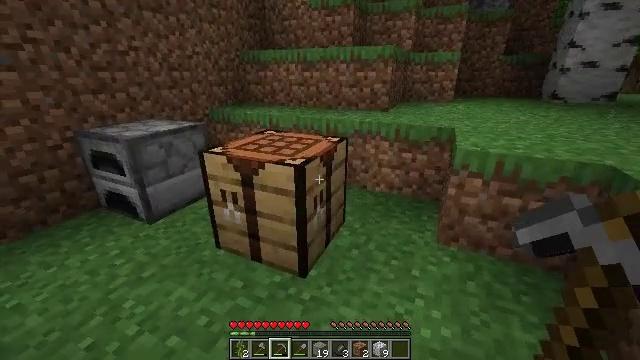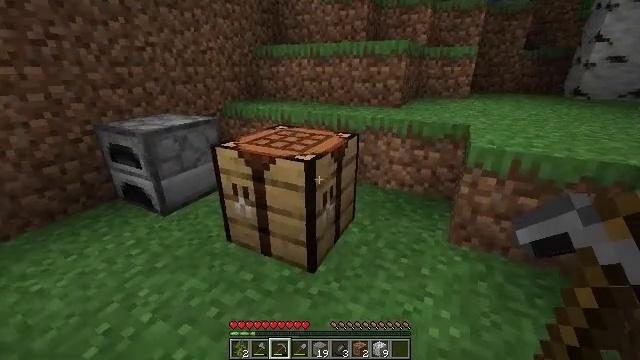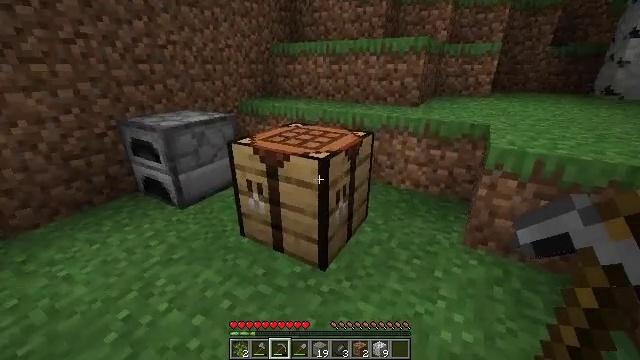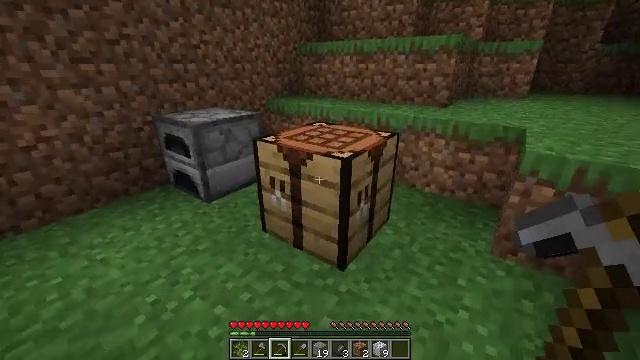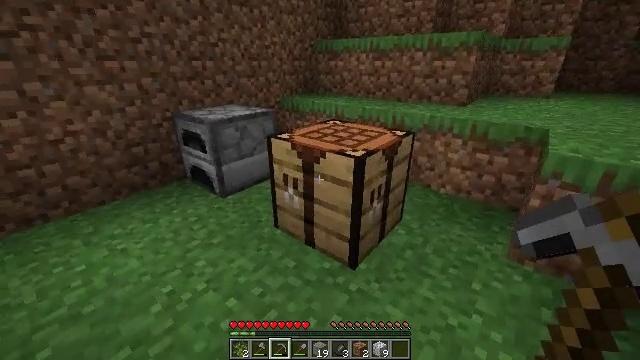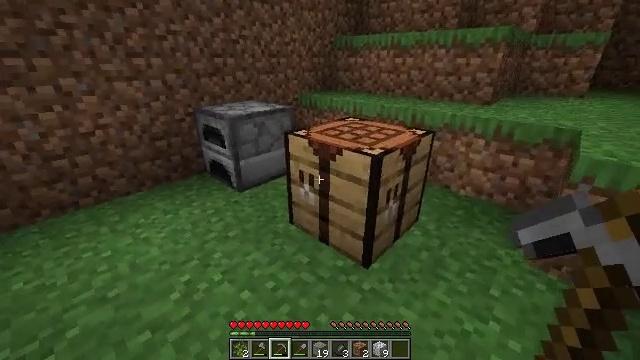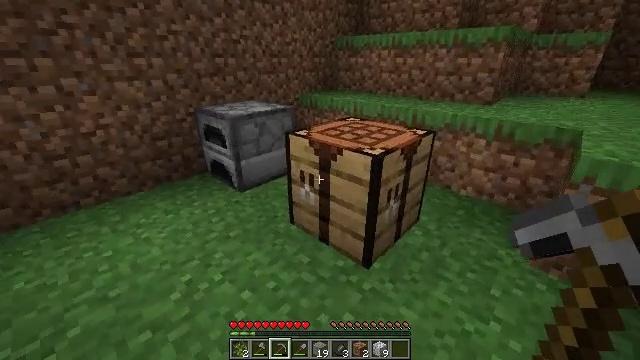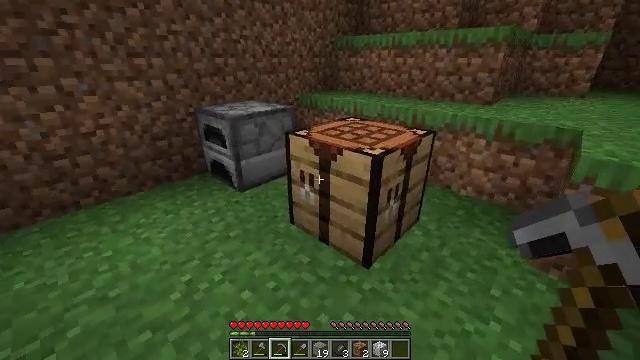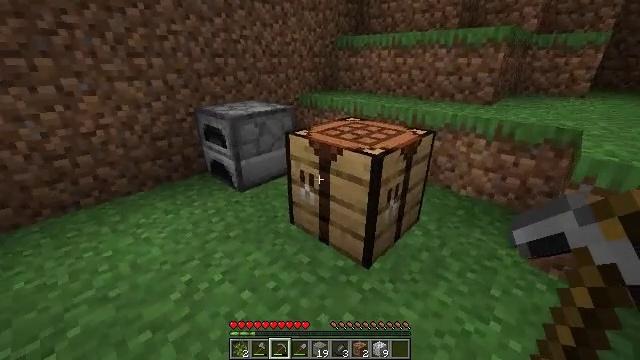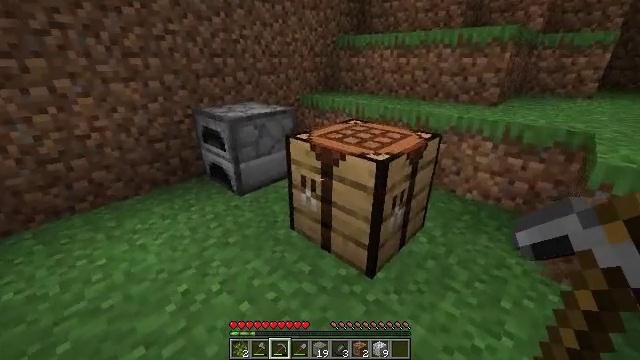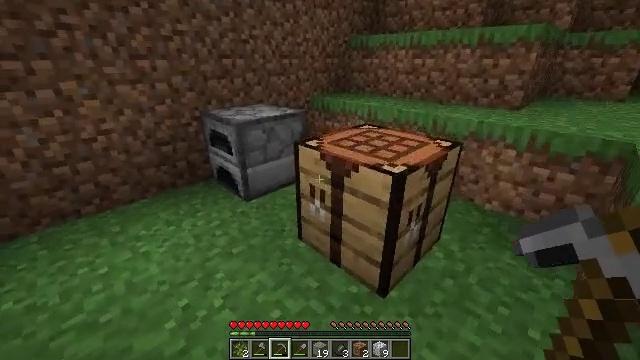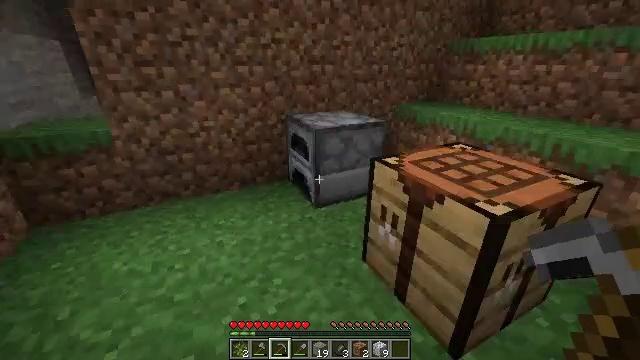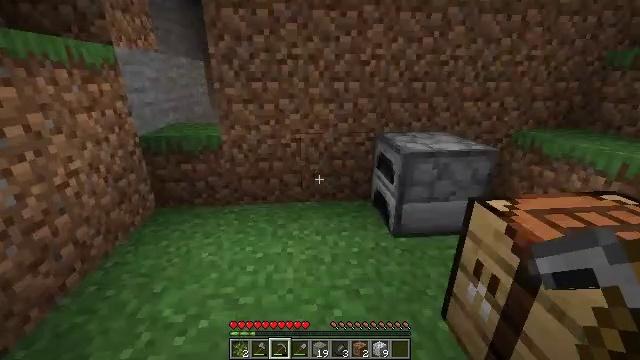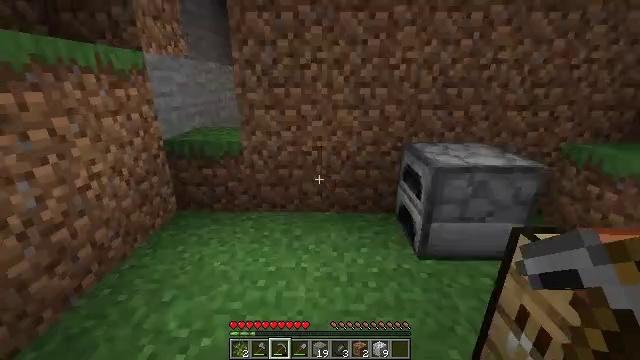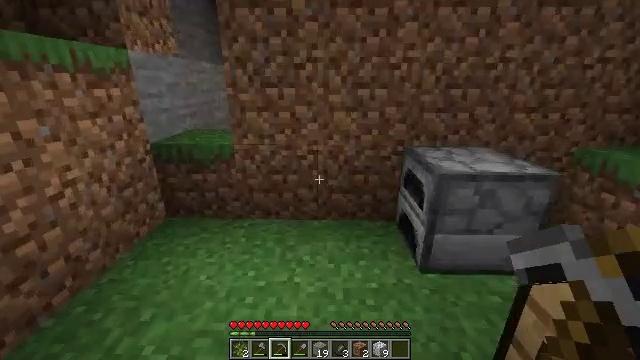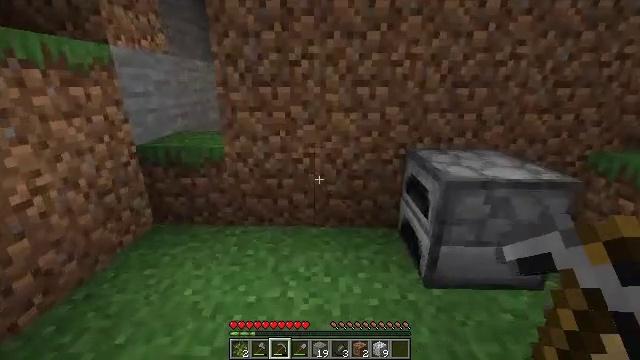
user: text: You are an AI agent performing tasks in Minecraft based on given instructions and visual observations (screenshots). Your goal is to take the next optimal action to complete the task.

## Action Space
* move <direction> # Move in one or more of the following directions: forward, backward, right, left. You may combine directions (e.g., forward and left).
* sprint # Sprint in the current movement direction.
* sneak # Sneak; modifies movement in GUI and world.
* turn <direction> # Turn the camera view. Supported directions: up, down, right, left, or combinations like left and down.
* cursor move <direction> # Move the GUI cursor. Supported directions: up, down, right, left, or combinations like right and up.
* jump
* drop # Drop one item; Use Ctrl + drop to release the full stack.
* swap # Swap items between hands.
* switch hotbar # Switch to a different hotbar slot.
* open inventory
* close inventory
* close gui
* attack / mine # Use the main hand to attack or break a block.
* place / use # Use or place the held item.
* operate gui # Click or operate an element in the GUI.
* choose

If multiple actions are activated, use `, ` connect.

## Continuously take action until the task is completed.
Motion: motion action
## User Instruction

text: Interact with the furnace to get charcoal.
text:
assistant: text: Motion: turn left
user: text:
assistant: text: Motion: turn left
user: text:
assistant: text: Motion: turn left
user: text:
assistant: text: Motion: turn left
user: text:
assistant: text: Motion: turn left
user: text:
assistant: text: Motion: no_op
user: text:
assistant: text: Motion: no_op
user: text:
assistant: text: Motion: move forward
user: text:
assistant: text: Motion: move forward
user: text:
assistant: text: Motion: move forward, turn left
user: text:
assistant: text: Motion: move forward, turn left
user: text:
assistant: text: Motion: move forward, turn left and up
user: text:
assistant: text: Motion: move forward, turn left
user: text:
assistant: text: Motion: move forward
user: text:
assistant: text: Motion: move forward
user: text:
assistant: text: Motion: move forward
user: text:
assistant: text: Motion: move forward, turn right
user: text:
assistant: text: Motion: move forward and move left, turn right
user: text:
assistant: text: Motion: move forward and move left, turn right and down
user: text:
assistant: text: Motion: move forward and move left, turn right and down
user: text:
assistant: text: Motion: move forward and move left, turn right and down
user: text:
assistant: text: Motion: move forward and move left, turn right and down
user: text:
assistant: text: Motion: turn left and up
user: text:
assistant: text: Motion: turn right
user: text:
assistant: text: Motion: turn right
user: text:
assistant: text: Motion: turn right
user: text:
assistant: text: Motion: turn right and down
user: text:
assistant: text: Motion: turn right and down
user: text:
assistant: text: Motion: turn right, use / place
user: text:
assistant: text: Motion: use / place